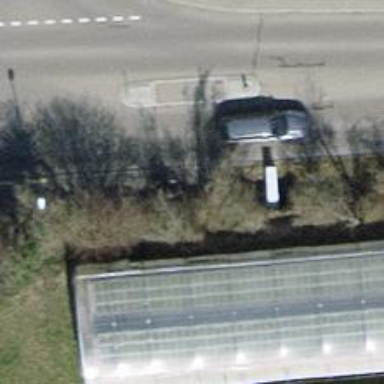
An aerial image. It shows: Sidewalk along the footway.